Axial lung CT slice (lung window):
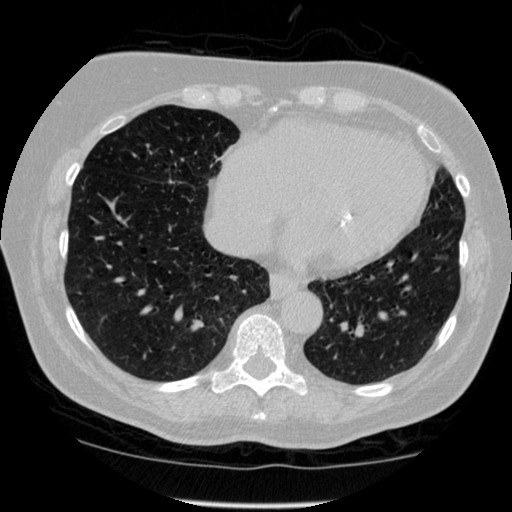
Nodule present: no